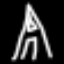
Label: The Eiffel Tower